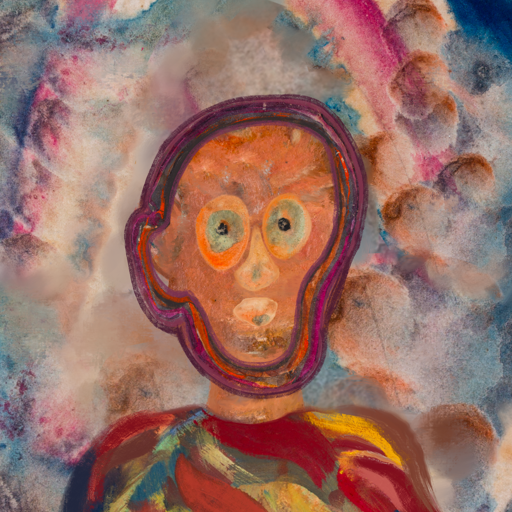
Background: Rupkatha, Head And Neck Front: Boggyland, Face Front: Childish, Bust: Mother_And_Son_Son, Hair Front: Hypocrite, Head Accessory: Blank, Second Necklace: Blank, Necklace: Blank, Baby: Blank